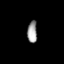
Tissue: lung
Cell type: Myeloid cells
Senescence score: 0.5512
Nuclear area (px): 208
Mean DAPI intensity: 157.577